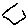
Label: hexagon